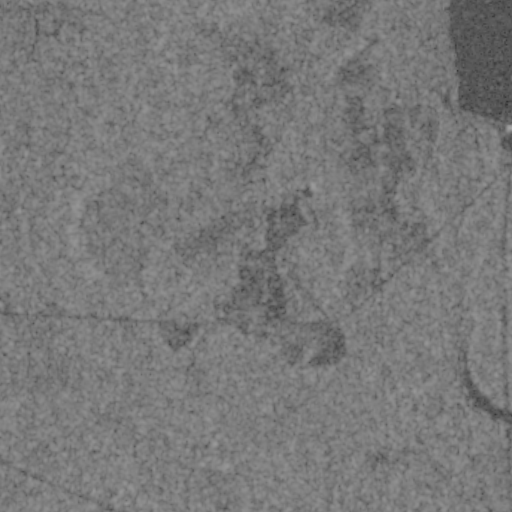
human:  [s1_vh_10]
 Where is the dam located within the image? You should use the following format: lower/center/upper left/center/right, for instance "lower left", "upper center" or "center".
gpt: The dam is located in the upper right of the image.
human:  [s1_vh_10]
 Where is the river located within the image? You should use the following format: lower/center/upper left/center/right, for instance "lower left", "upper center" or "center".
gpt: The river is located in the upper right of the image.
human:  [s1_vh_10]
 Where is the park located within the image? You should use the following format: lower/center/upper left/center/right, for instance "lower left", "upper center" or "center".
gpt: There is no park in the image.

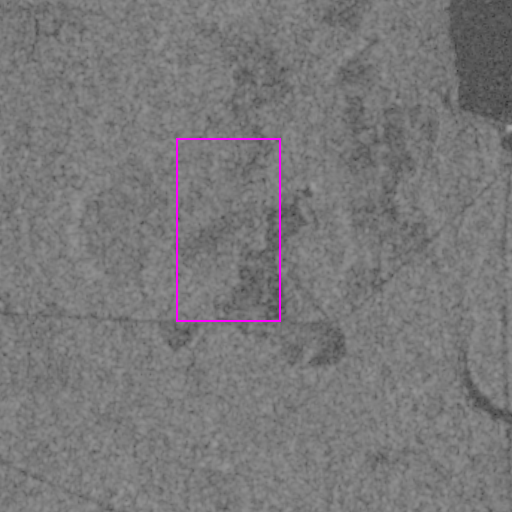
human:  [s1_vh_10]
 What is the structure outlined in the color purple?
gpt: There is no purple outline.
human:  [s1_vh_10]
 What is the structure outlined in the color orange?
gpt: There is no structure outlined in orange.